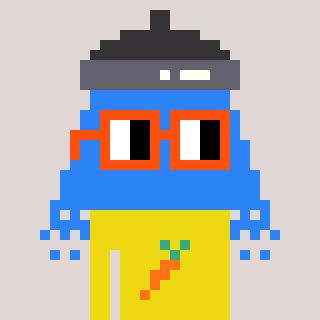
a pixel art character with square orange glasses, a shower-shaped head and a yellow-colored body on a warm background